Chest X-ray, PA view. Patient: 63 years old, sex F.
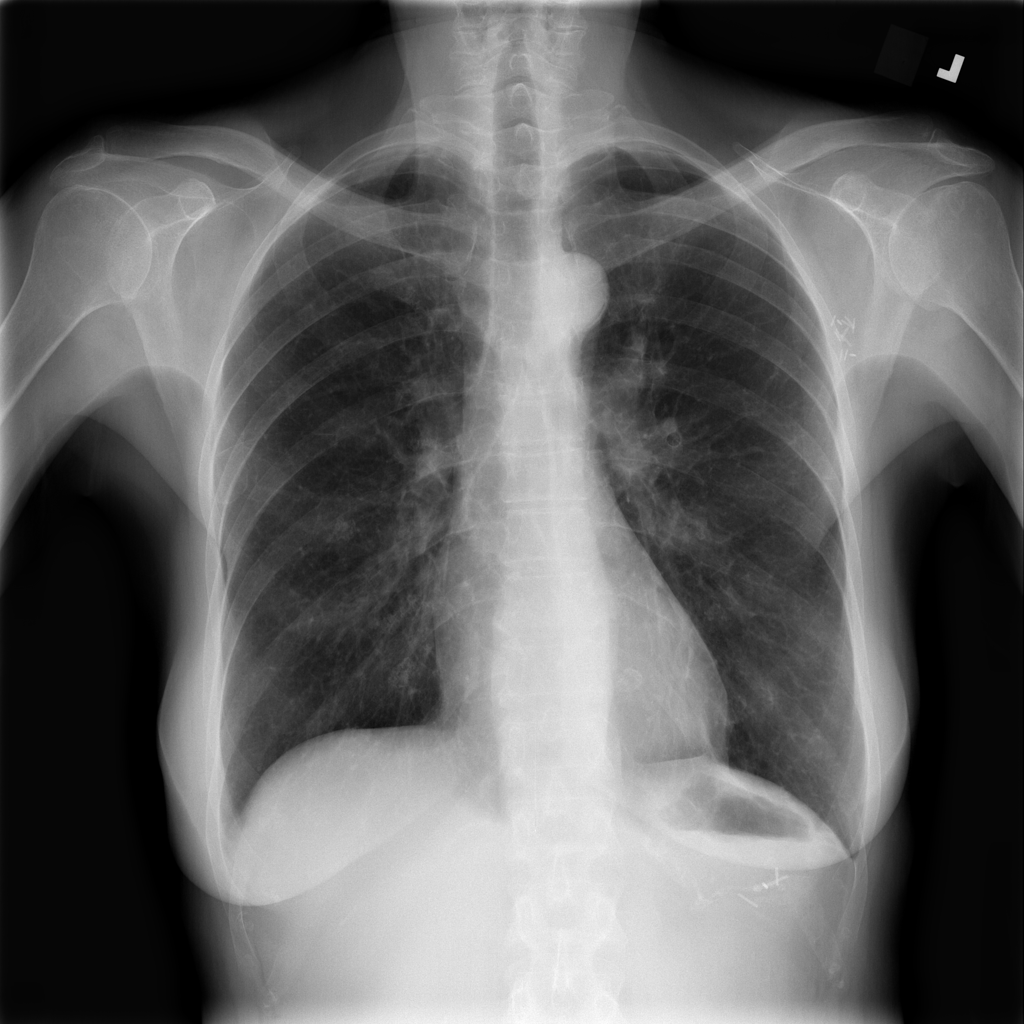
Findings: No Finding